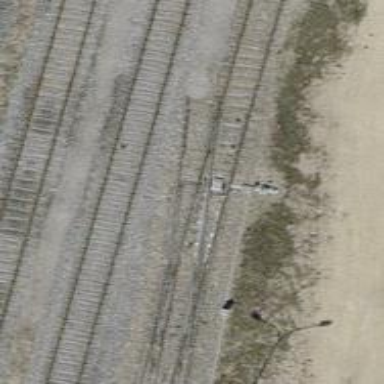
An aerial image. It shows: Railway switch.